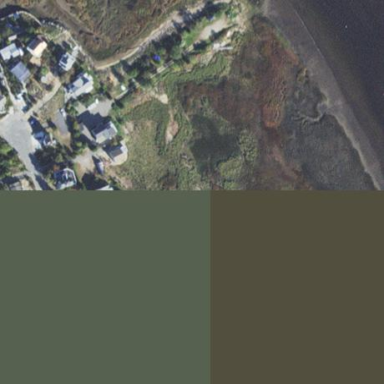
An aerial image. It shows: Saltmarsh wetland.